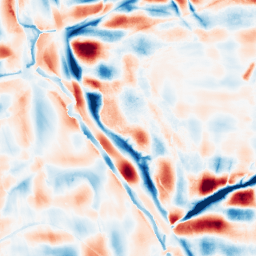
Category: wavelet
Decomposition family: wavelet_dwt
Decomposition parameters: wavelet: db4
level: 5
Upsampling method: cubic_catmull_rom
Upsampling parameters: scale: 4
Upsampling scale: 4